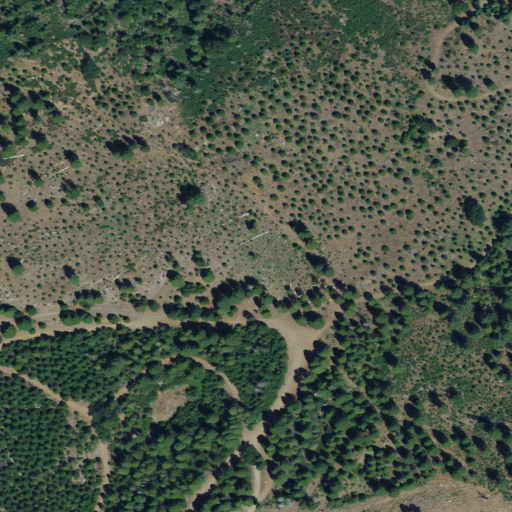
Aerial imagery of gap in California named Schoettgen Pass containing shrub, evergreen forest, and grassland